Question: I am creating a ListView which has some some static headers as shown in the following picture:

I want that the header columns (Date, Status, Latitude, and Longitude) adapts their width according to the width of their according column.
What i am trying is to get the Layout of the list item associated with the adapter so that i can find the width of its childs (but it seems to be impossible) in my ListActivity.
then i have tried in my custom ArrayAdapter's getView method to retrieve the width of each TextView associated with the list item as shown in the following code: (But it returns null, I think it can not return width before redering the textView.)
'''
@Override
public View getView(int position, View convertView, ViewGroup parent) {
View row = convertView;
DispatchHolder holder = null;
if (row == null) {
LayoutInflater inflater = ((Activity) context).getLayoutInflater();
row = inflater.inflate(layoutResourceId, parent, false);
holder = new DispatchHolder();
holder.tvcurrentDateTime = (TextView) row
.findViewById(R.id.tvCurrentDateTimeLog);
holder.tvAction = (TextView) row.findViewById(R.id.tvActionLog);
holder.tvLatitude = (TextView) row.findViewById(R.id.tvlatitudeLog);
holder.tvLongitude = (TextView) row
.findViewById(R.id.tvlogitudeLog);
row.setTag(holder);
} else {
holder = (DispatchHolder) row.getTag();
}
holder.tvcurrentDateTime.setText(data.get(position).getTime());
int i = holder.tvcurrentDateTime.getWidth() <------- Here it is return 0
holder.tvAction.setText(data.get(position).getAction());
holder.tvLatitude.setText(data.get(position).getLatitude());
holder.tvLongitude.setText(data.get(position).getLogitude());
return row;
}
'''
I have searched on it but i could not find a way to do so.
## Here is the related code:
### My ListActivity:
'''
public class Activity_Log extends ListActivity {
PickupStatusDao puDao;
LogAdapter adapter;
List<LogModel> listOfDispatch;
private Object mItem;
private View childView;
public void onCreate(Bundle savedInstanceState) {
super.onCreate(savedInstanceState);
setContentView(R.layout.activity_log_xml);
puDao = new PickupStatusDao(this);
List<LogModel> lstResult = puDao.readAllLogData();
adapter = new LogAdapter(this, R.layout.log_item_row, lstResult);
setListAdapter(adapter);
}
'''
}
### My list_item (R.layout.log_item_row):
'''
<?xml version="1.0" encoding="utf-8"?>
'''
'''
<TableLayout
android:id="@+id/BodyTable"
android:layout_width="match_parent"
android:layout_height="wrap_content" >
<TableRow
android:id="@+id/tableRow2"
style="@style/BodyRow"
android:layout_width="match_parent"
android:layout_height="wrap_content" >
<TextView
android:id="@+id/tvCurrentDateTimeLog"
style="@style/BodyText"
android:layout_width="wrap_content"
android:layout_height="match_parent"
android:text="this time"
android:textSize="20sp" />
<TextView
android:id="@+id/tvActionLog"
style="@style/BodyText"
android:layout_width="0dp"
android:layout_height="wrap_content"
android:layout_weight="1"
android:text="this is action"
android:textSize="20sp" />
<TextView
android:id="@+id/tvlogitudeLog"
style="@style/BodyText"
android:layout_width="wrap_content"
android:layout_height="match_parent"
android:text="logitude"
android:textSize="20sp" />
<TextView
android:id="@+id/tvlatitudeLog"
style="@style/BodyText"
android:layout_width="wrap_content"
android:layout_height="match_parent"
android:text="latuide"
android:textSize="20sp" />
</TableRow>
</TableLayout>
'''
### List Activity Layout (R.layout.activity_log_xml)
'''
<?xml version="1.0" encoding="utf-8"?>
<LinearLayout xmlns:android="http://schemas.android.com/apk/res/android"
android:layout_width="match_parent"
android:layout_height="match_parent"
android:orientation="vertical" >
<TableLayout
android:id="@+id/HeaderTable"
android:layout_width="match_parent"
android:layout_height="wrap_content" >
<TableRow style="@style/HeaderRow" >
<TextView
style="@style/HeaderText"
android:layout_width="239dp"
android:text="Date" />
<TextView
style="@style/HeaderText"
android:layout_width="156dp"
android:text="Status" />
<TextView
style="@style/HeaderText"
android:layout_width="121dp"
android:text="Latitude" />
<TextView
style="@style/HeaderText"
android:layout_width="121dp"
android:text="Longitude" />
</TableRow>
</TableLayout>
<ListView
android:id="@android:id/list"
android:layout_width="match_parent"
android:layout_height="0dp"
android:layout_weight="1" >
</ListView>
</LinearLayout>
'''
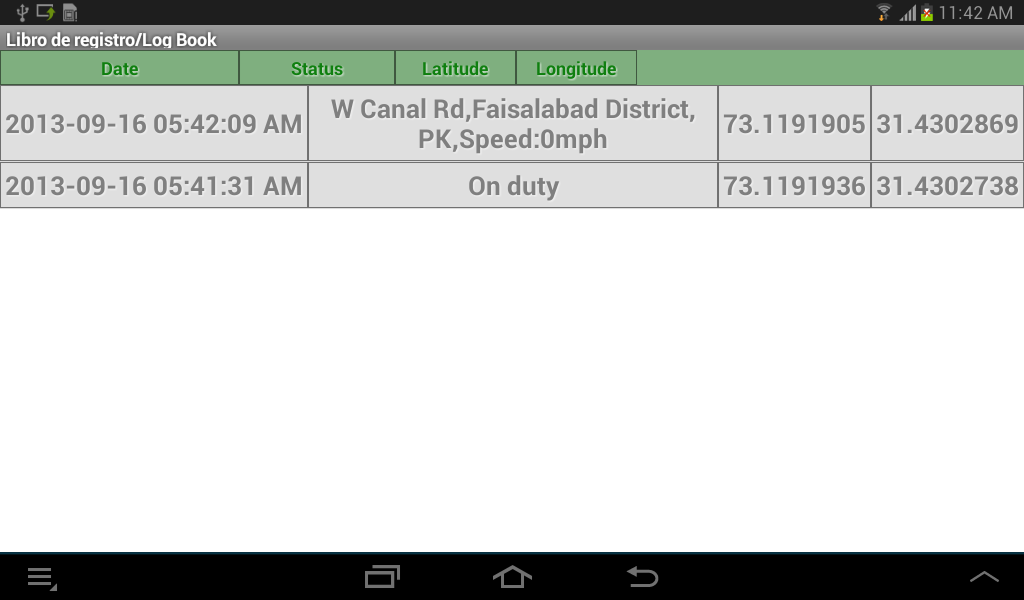
Answer: I have achieved this by XML 'android:layout_weight' property, it works on all android devices with different densities, Here is the updated UI picture:

the updated XML of ListActivity () and for list_item () are as follows respectively:
'''
<?xml version="1.0" encoding="utf-8"?>
'''
'''
<TableLayout
android:id="@+id/HeaderTable"
android:layout_width="match_parent"
android:layout_height="wrap_content" >
<TableRow
style="@style/HeaderRow"
android:weightSum="10" >
<TextView
android:id="@+id/dateHeaderTV"
style="@style/HeaderText"
android:layout_width="0dp"
android:layout_height="wrap_content"
android:layout_weight="3"
android:text="Date" />
<TextView
android:id="@+id/statusHeaderTV"
style="@style/HeaderText"
android:layout_width="0dp"
android:layout_weight="4"
android:text="Status" />
<TextView
android:id="@+id/latitudeHeaderTV"
style="@style/HeaderText"
android:layout_width="0dp"
android:layout_weight="1.5"
android:text="Latitude" />
<TextView
android:id="@+id/longitudeHeaderTV"
style="@style/HeaderText"
android:layout_width="0dp"
android:layout_weight="1.5"
android:text="Longitude" />
</TableRow>
</TableLayout>
<ListView
android:id="@android:id/list"
android:layout_width="match_parent"
android:layout_height="0dp"
android:layout_weight="1" >
</ListView>
'''
---
'''
<?xml version="1.0" encoding="utf-8"?>
'''
'''
<TableLayout
android:id="@+id/BodyTable"
android:layout_width="match_parent"
android:layout_height="wrap_content" >
<TableRow
android:id="@+id/tableRow2"
style="@style/BodyRow"
android:layout_width="match_parent"
android:layout_height="wrap_content"
android:weightSum="10" >
<TextView
android:id="@+id/tvCurrentDateTimeLog"
style="@style/BodyText"
android:layout_width="0dp"
android:layout_height="match_parent"
android:layout_weight="3"
android:text="this time" />
<TextView
android:id="@+id/tvActionLog"
style="@style/BodyText"
android:layout_width="0dp"
android:layout_height="wrap_content"
android:layout_weight="4"
android:text="this is action" />
<TextView
android:id="@+id/tvlogitudeLog"
style="@style/BodyText"
android:layout_width="0dp"
android:layout_height="match_parent"
android:layout_weight="1.5"
android:text="logitude" />
<TextView
android:id="@+id/tvlatitudeLog"
style="@style/BodyText"
android:layout_width="0dp"
android:layout_height="match_parent"
android:layout_weight="1.5"
android:text="latuide" />
</TableRow>
</TableLayout>
'''